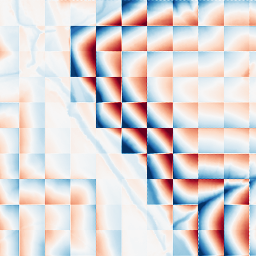
Category: wavelet
Decomposition family: wavelet_dwt
Decomposition parameters: wavelet: haar
level: 5
Upsampling method: regularized
Upsampling parameters: scale: 2
lambda_reg: 0.001
Upsampling scale: 2